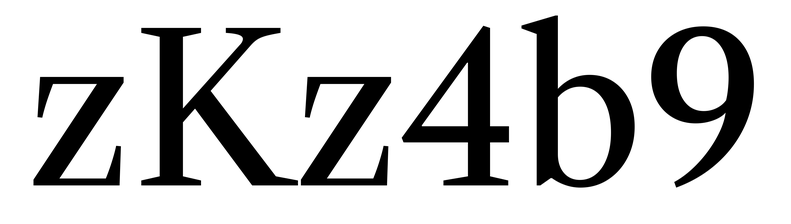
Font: LibreCaslonText_Regular